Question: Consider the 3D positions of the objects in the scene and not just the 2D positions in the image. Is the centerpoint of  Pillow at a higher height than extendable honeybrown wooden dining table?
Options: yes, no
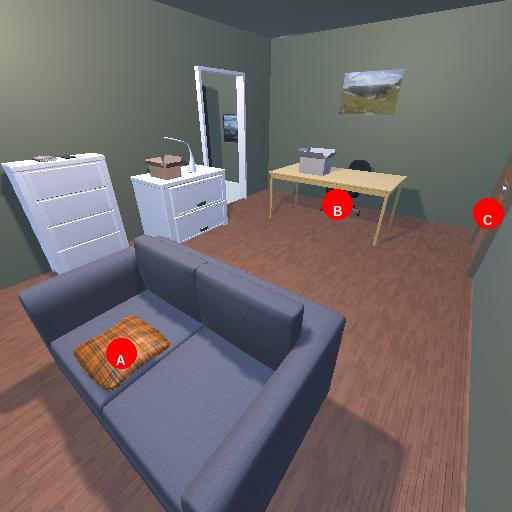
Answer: yes